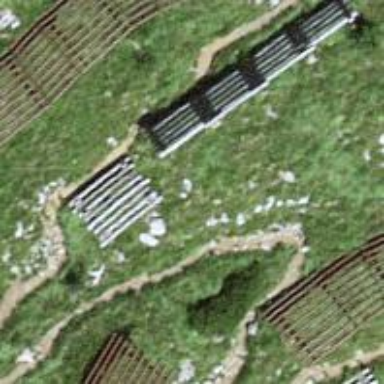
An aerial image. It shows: Structure designed for avalanche protection.